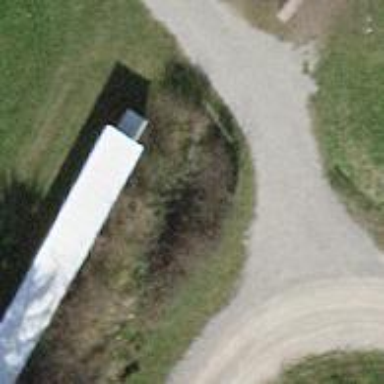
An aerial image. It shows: Culvert tunnel.